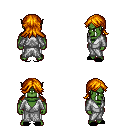
a pixel art fantasy rpg character, male body template, orc, green skin, white robe, white pants, dark blonde loose hair, black slippers, four views (front, back, left, right), 2x2 character sprite sheet, small pixel art, hard edges, no anti-aliasing